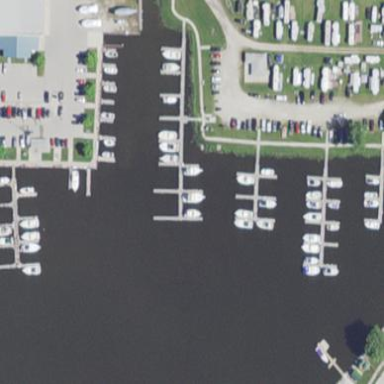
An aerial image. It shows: Marina on leisure land.